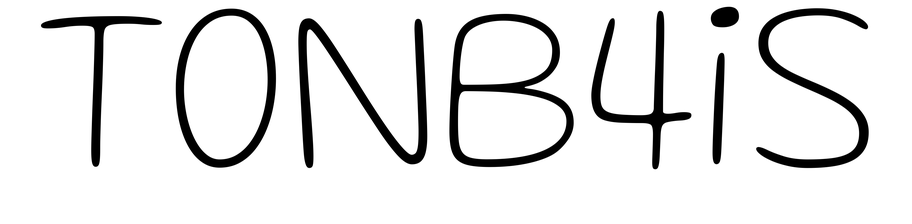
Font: Gluten_Thin